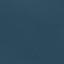
Label: SeaLake